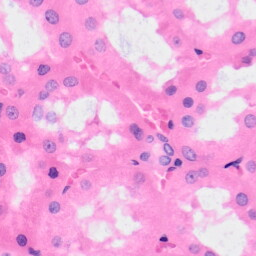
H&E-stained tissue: Kidney